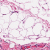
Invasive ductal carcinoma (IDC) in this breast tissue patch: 0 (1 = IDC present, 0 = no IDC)